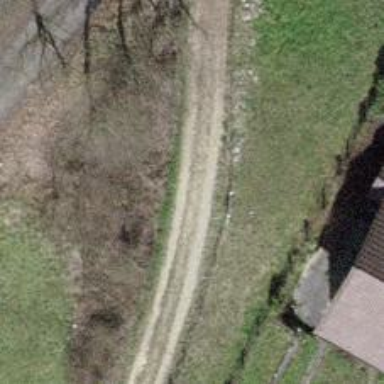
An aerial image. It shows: Gravel track with grade 2 tracktype.